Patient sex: M
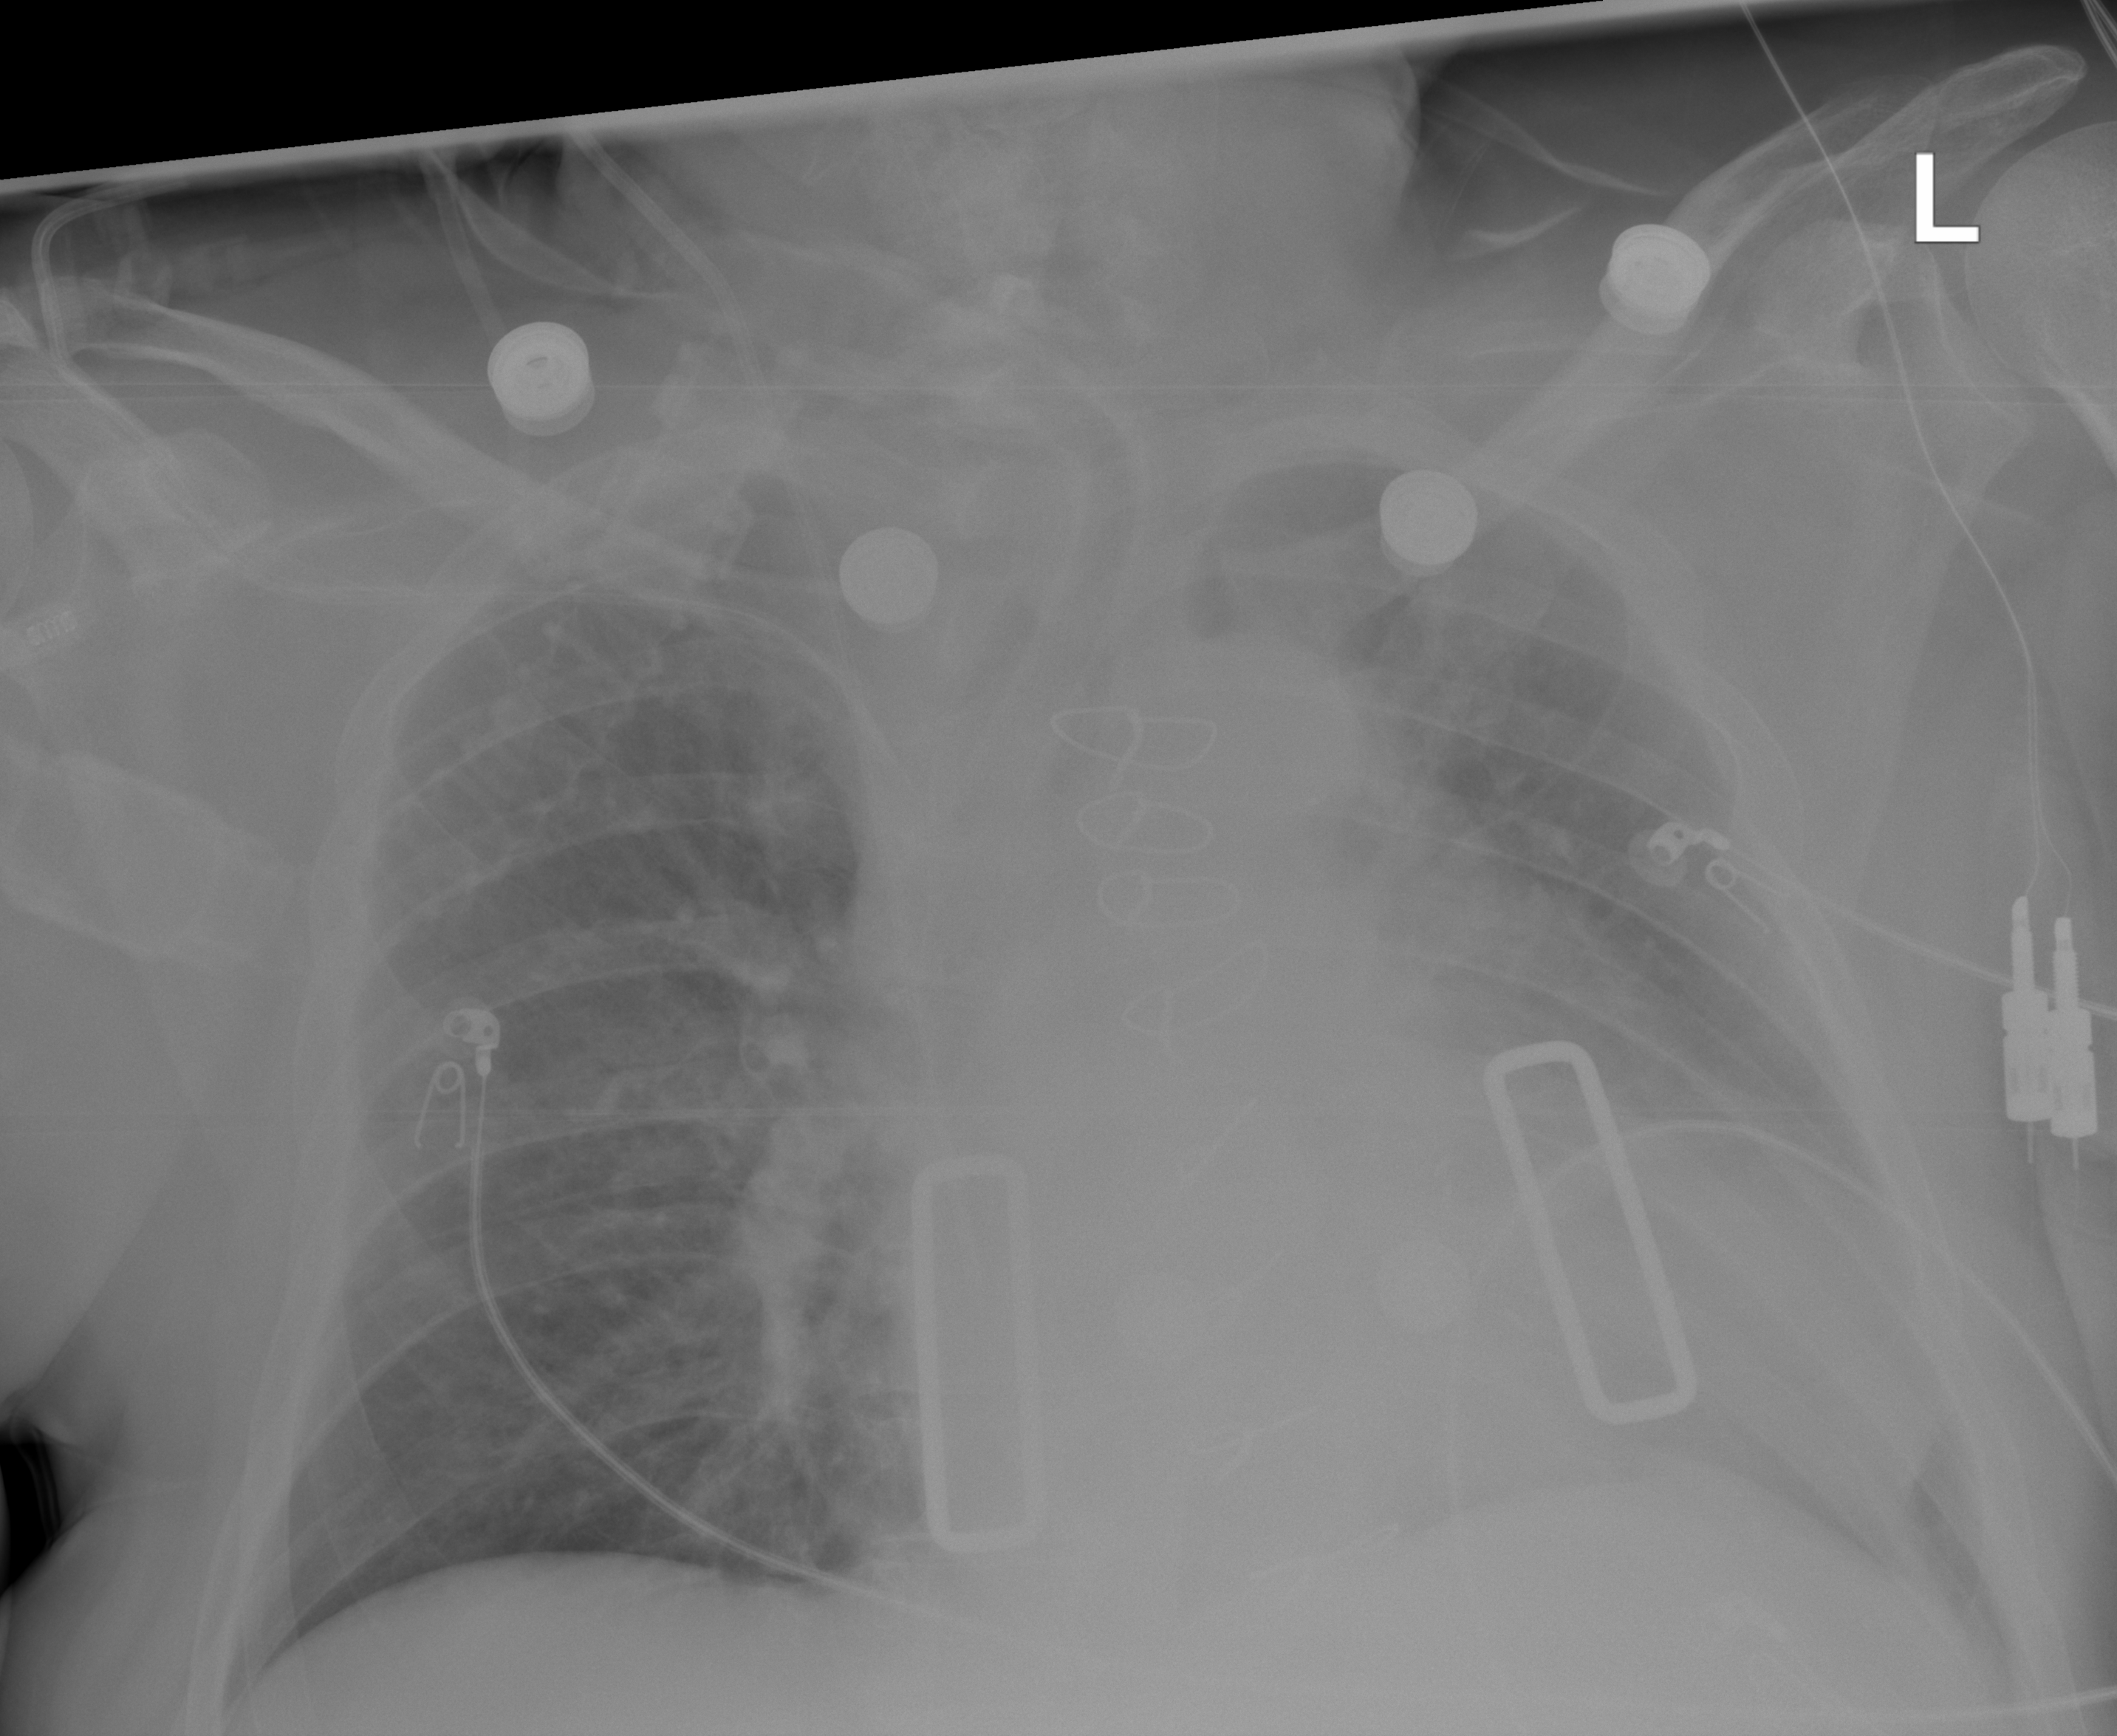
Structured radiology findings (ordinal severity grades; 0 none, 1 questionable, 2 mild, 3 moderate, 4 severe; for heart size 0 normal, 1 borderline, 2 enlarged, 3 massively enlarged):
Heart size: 3
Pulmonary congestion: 0
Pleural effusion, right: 0
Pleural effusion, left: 0
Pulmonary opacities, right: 2
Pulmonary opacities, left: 0
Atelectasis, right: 2
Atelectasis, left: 2